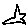
Label: star